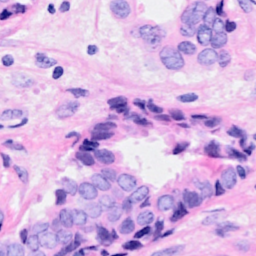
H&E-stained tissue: Breast